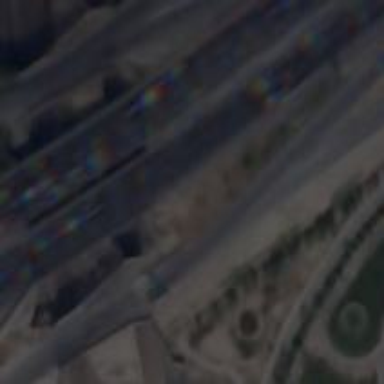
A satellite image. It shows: Trunk road bridge.